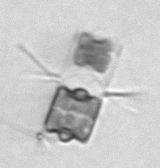
Label: Chaetoceros_didymus